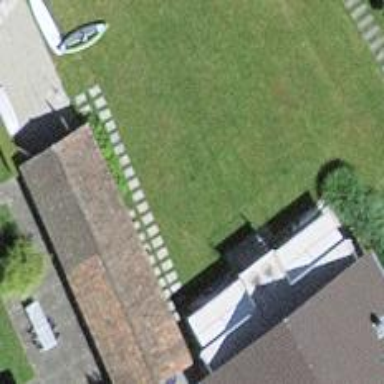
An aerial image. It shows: Garage.